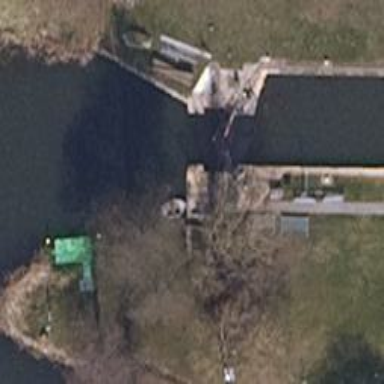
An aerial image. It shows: Lock gate on waterway.